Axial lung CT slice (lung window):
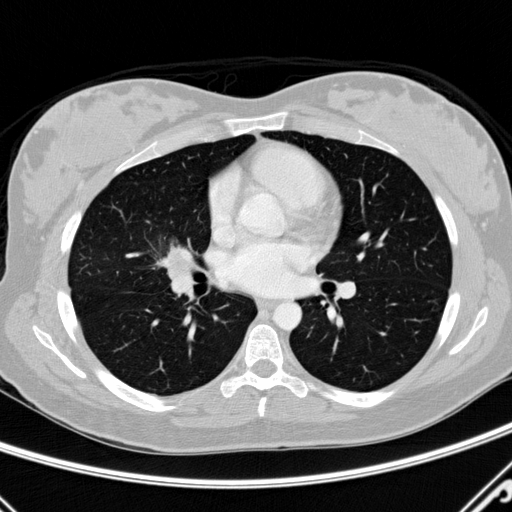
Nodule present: no